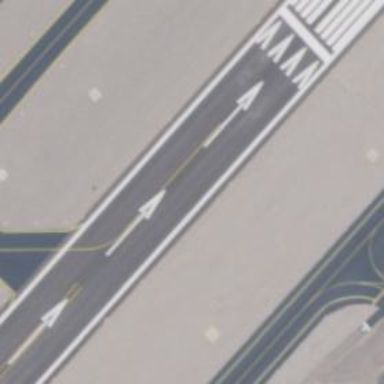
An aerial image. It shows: Runway surface made of asphalt at airport.